Field crop: maize
Growth stage: 2
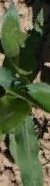
Species: maize